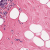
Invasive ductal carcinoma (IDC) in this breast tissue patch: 0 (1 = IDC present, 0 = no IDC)